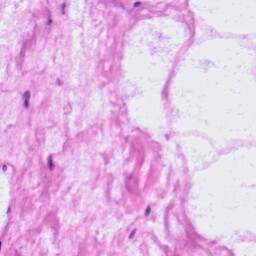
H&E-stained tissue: LymphNode